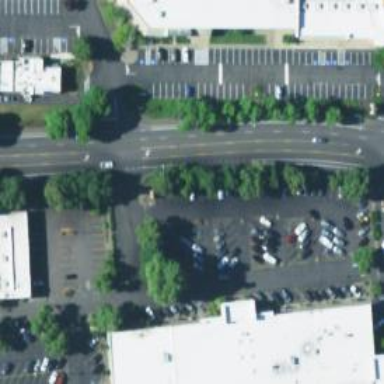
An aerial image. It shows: Parking space.